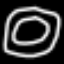
Label: donut